Question: I have a navigation controller:

when clicking in the cell button, it opens a new view with its own xib file:
'''
ParkingData *aController = [[ParkingData alloc]initWithNibName:@"ParkingData" bundle:nil];
[[self navigationController] pushViewController:aController animated:YES];
'''
It is perfectly linked in code, but, it is not into the viewControllers Array:
'''
NSArray *viewArrays = [self.navigationController viewControllers];
NSLog(@"Views %@",viewArrays);
Views (
"<Favorite: 0x7c5f250>"
)
'''
How about ParkingData? How can I add it?
Thanks!
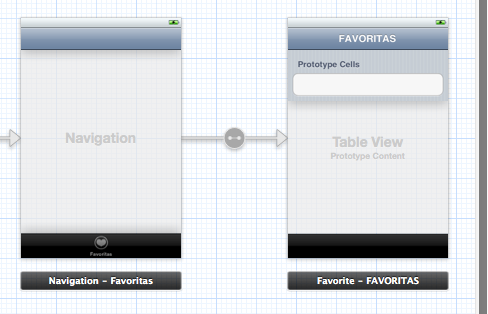
Answer: Your ParkingData *aController is your present view controller(i.e. view which you are seeing at the moment).... only the previous viewcontrollers, from which you pushed the view, are added to the self.navigationController.viewControllers array... Suppose if you push to another view controller form then your will be added to the self.navigationController.viewControllers array